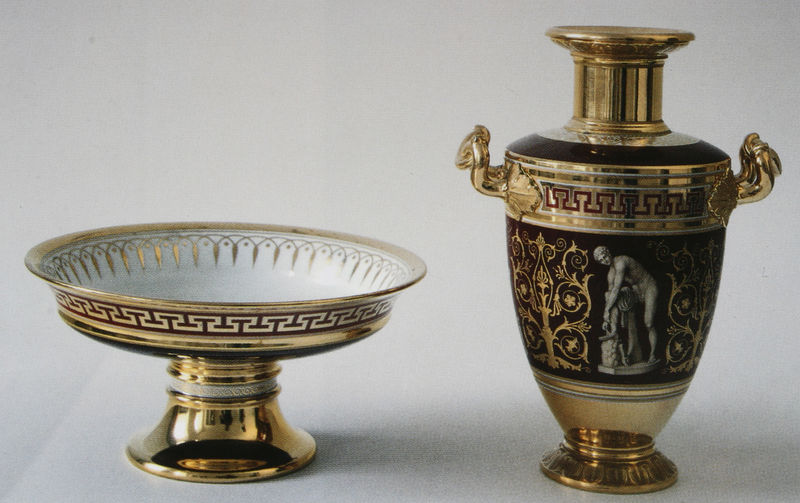
Titel: Schale und amphorenförmige Vase aus dem Onyx-Service
Künstler: Friedrich von Gärtner
Standort: München
Institution: Bayerische Verwaltung der staatlichen Schlösser, Gärten und Seen
Schlagwörter: akt, baum, blau, blätter, mann, nackt, weiß, frau, hell, hintergrund, schwarz, rot, muster, ornament, band, schale, schüssel, silber, sockel, stehen, teller, hals, spiegelung, flach, figur, gold, kelch, klassizismus, pflanze, pflanzen, rund, amphore, henkel, keramik, krug, ranken, skulptur, statue, vase, glanz, dekor, ornamente, verzierung, glänzen, plastik, edel, hoch, foto, griff, penis, gefäß, messing, antike, porzellan, vergoldet, geschirr, kupfer, fries, geometrisch, griffe, schnörkel, piepmatz, has, antik, rotbraun, griechisch, griechenland, griechische antike, weinrot, golden, pokal, kitsch, porzelan, trinkschale, behälter, urne, golf, kurg, römisch, punte, mäander, neoklassik, dornauszieher, schlaufen, borsüre, geschitt, ornmanetik, antike schüssel vase nackt akt, gold schwarz, grichische götter, anitik, porzelln